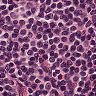
Metastatic tissue present: no